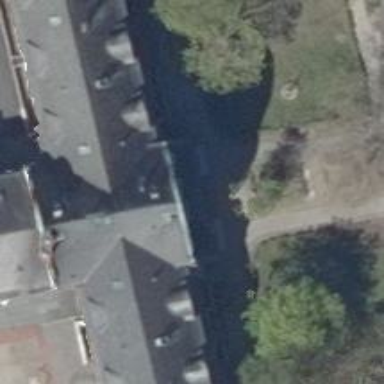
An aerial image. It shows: Part of building.